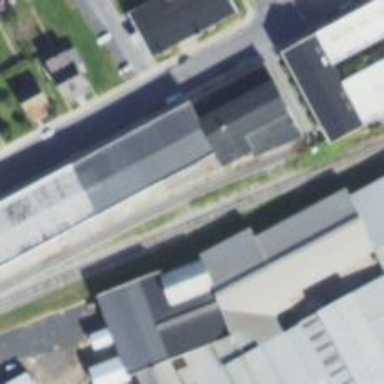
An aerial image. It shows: Rail spur service.